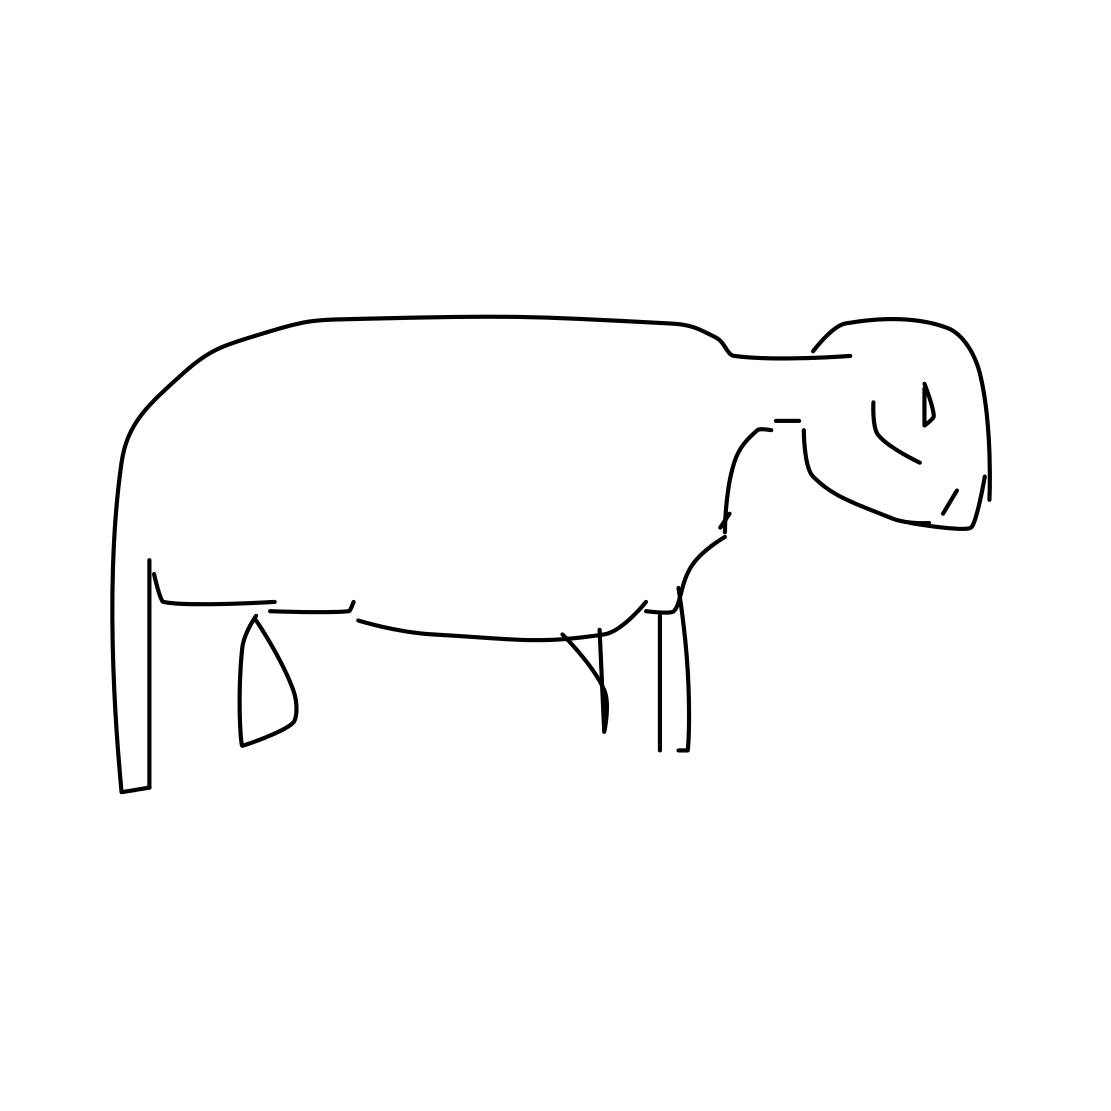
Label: sheep